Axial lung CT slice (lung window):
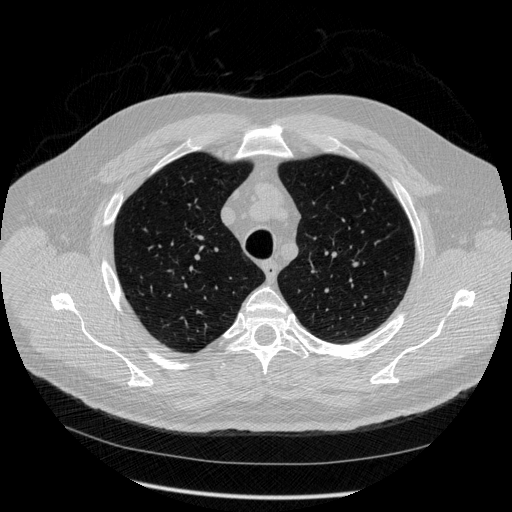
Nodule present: no